Interaction volume radius: 5 \u00c5
Interaction volume height: 15 \u00c5
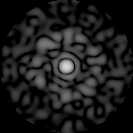
Disorder parameter: 0.8504